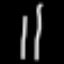
Label: fork